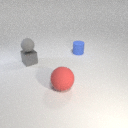
large red rubber sphere in front of small blue rubber cylinder